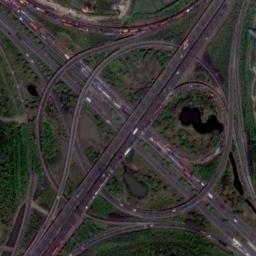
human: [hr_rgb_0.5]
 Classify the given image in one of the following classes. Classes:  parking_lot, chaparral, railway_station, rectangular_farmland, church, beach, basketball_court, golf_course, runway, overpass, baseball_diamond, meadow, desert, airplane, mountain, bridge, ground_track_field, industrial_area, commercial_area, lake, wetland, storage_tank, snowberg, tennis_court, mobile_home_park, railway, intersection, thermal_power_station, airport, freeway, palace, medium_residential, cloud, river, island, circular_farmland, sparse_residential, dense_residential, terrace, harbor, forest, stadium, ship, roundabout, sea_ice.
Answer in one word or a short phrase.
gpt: overpass